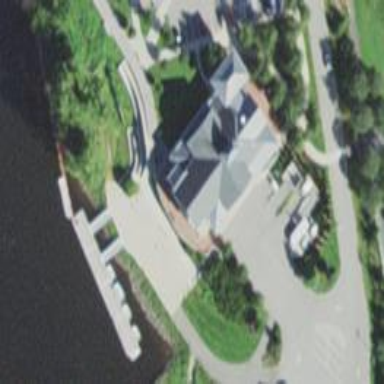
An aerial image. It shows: Event venue building.